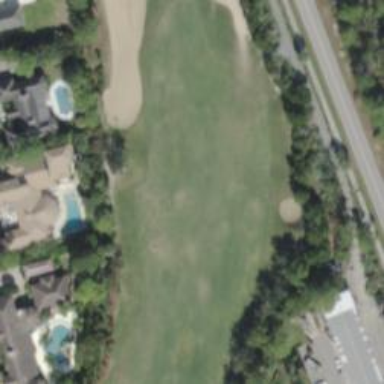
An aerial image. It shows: View of golf hole.